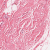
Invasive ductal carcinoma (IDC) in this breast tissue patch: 0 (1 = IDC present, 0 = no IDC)